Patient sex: F
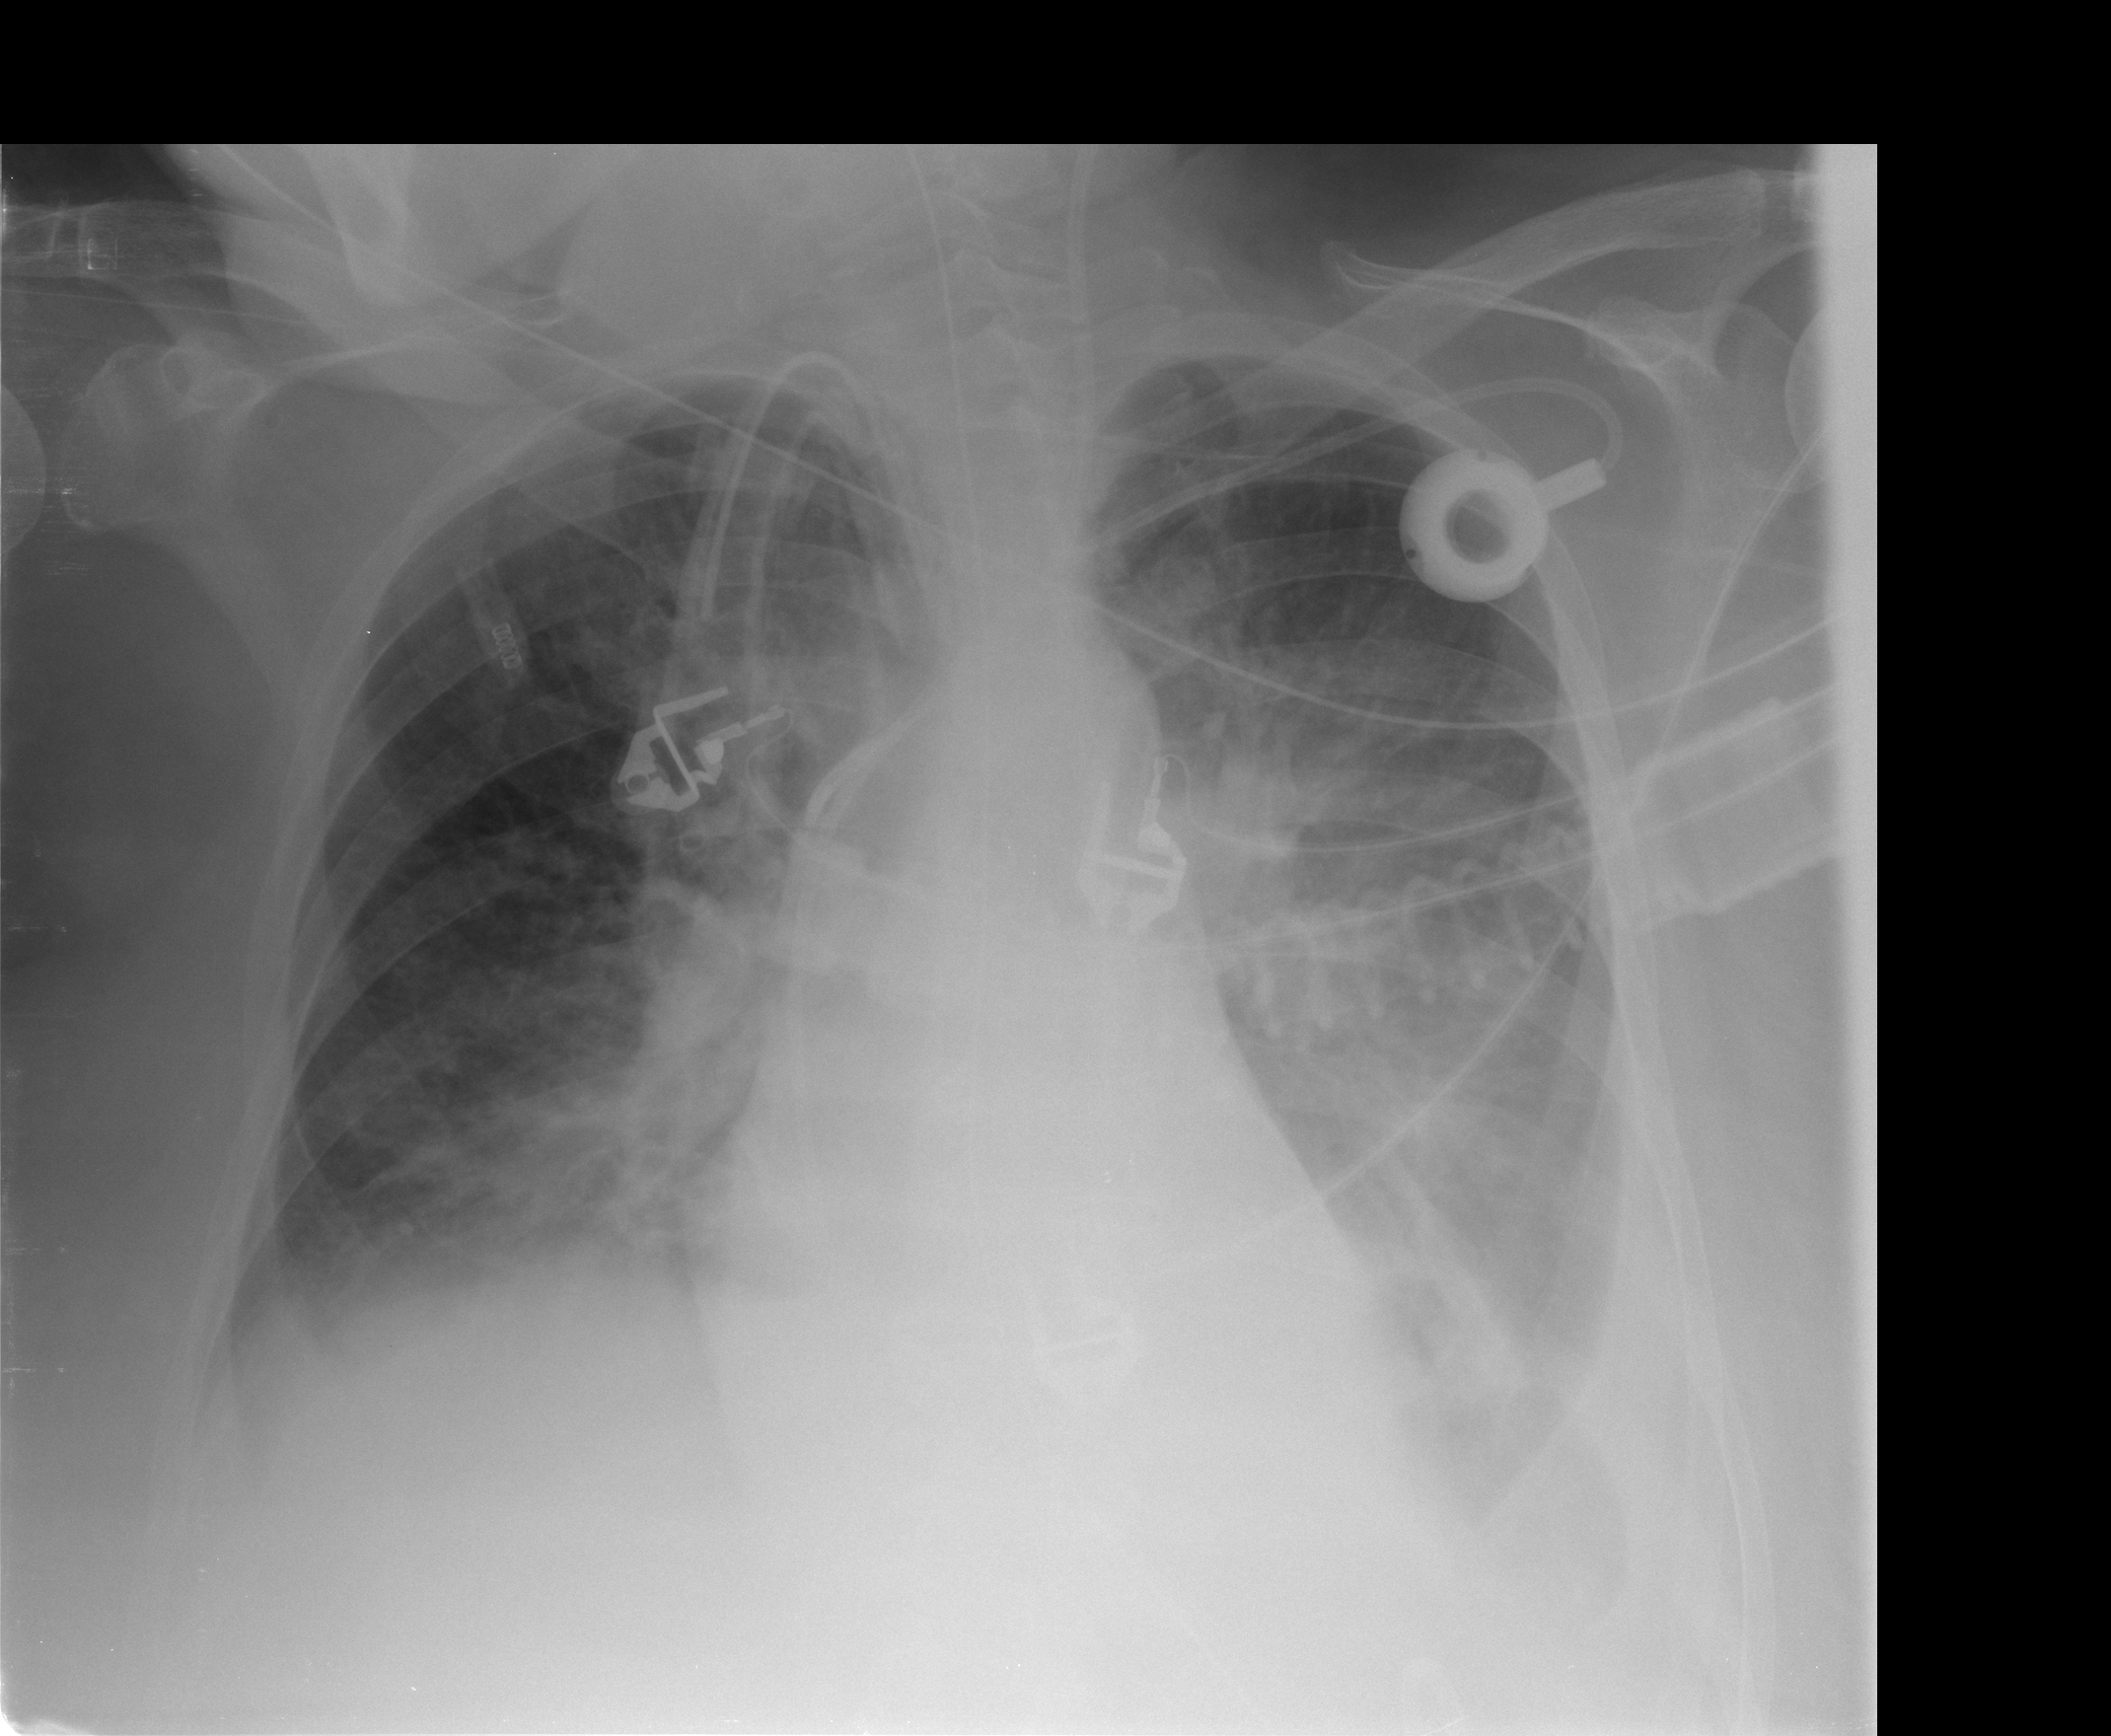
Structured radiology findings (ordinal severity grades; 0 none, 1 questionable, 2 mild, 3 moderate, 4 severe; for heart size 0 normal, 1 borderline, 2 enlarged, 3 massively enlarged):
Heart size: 1
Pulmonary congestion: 2
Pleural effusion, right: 1
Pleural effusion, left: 3
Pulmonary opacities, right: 2
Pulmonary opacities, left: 1
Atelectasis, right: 2
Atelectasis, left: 2